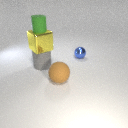
small green rubber cylinder above large yellow metal cube